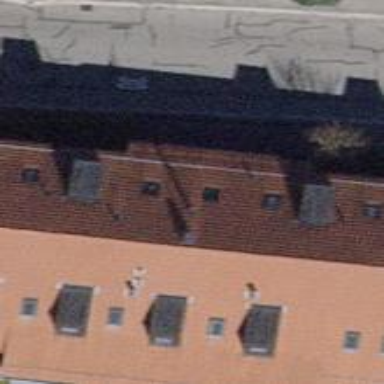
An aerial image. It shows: Gabled roof tile building made up of apartments.